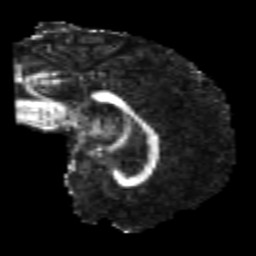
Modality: FA
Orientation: sagittal
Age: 24
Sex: male
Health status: healthy
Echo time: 0.074 s